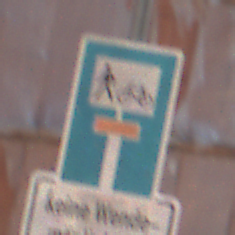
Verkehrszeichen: SackgasseRadverkehrFussgaengerDurchlaessig
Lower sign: HinweisGeaenderteVorfahrtVerkehrsfuehrungVerkehrsregelung3
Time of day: MorningAfternoon
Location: Outdoor (Nature)
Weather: Clear
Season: Summer
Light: Natural